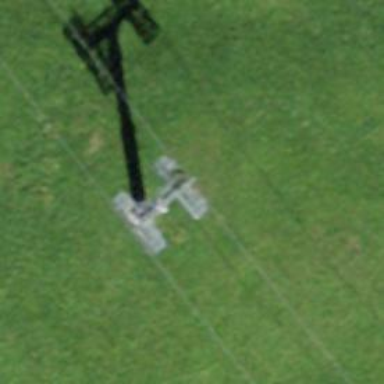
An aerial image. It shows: Pylon for aerialway.